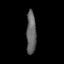
Tissue: skin
Cell type: Others
Senescence score: 0.7166
Nuclear area (px): 412
Mean DAPI intensity: 100.663